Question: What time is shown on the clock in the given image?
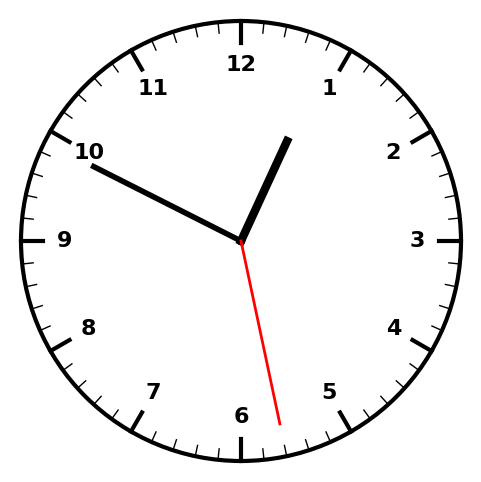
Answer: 12:49:28